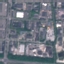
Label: Industrial